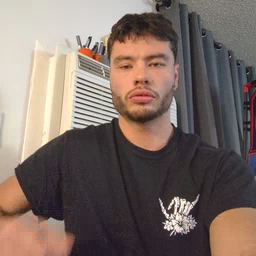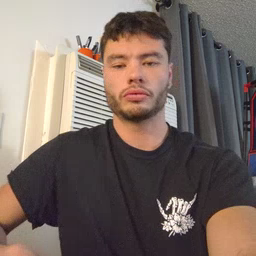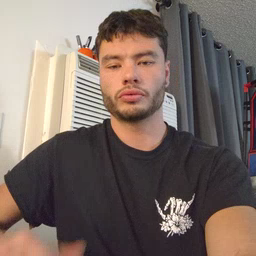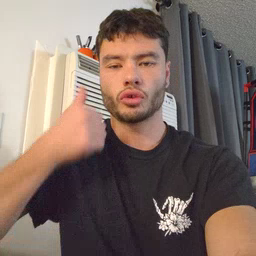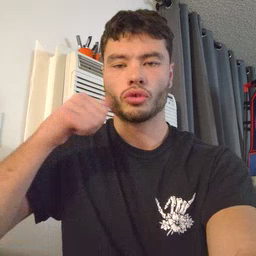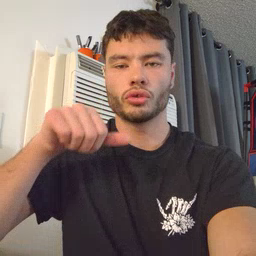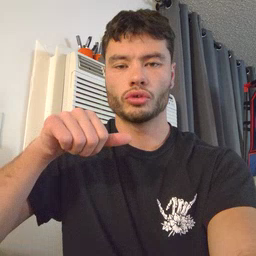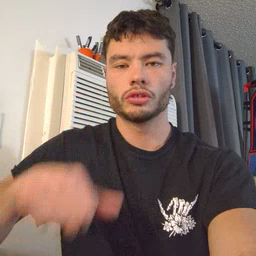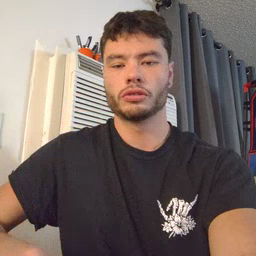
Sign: girl